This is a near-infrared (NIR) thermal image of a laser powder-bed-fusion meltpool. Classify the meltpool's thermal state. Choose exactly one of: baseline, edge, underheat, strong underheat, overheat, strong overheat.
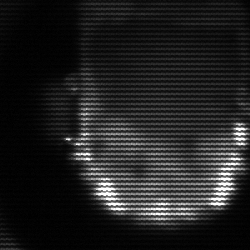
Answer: baseline